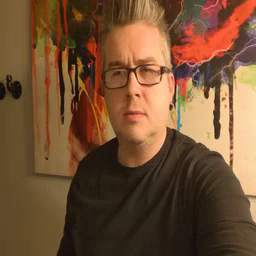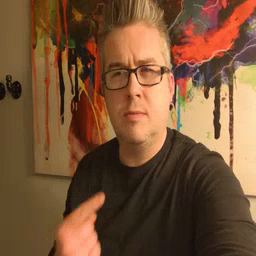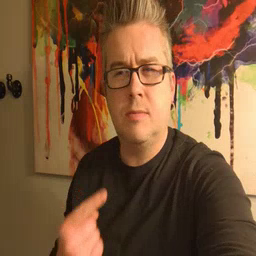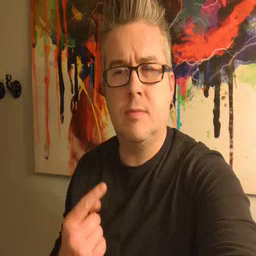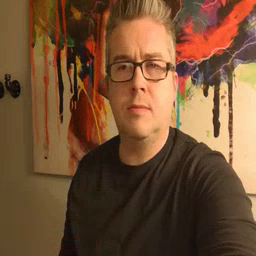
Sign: owie